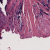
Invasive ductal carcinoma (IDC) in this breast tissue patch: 1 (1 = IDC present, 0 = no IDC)